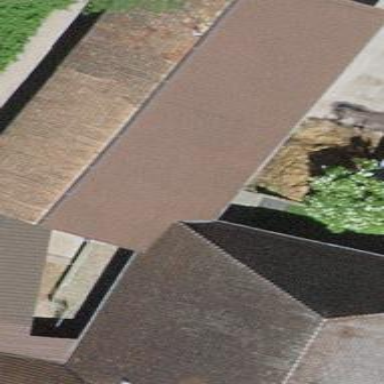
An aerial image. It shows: Rural barn.